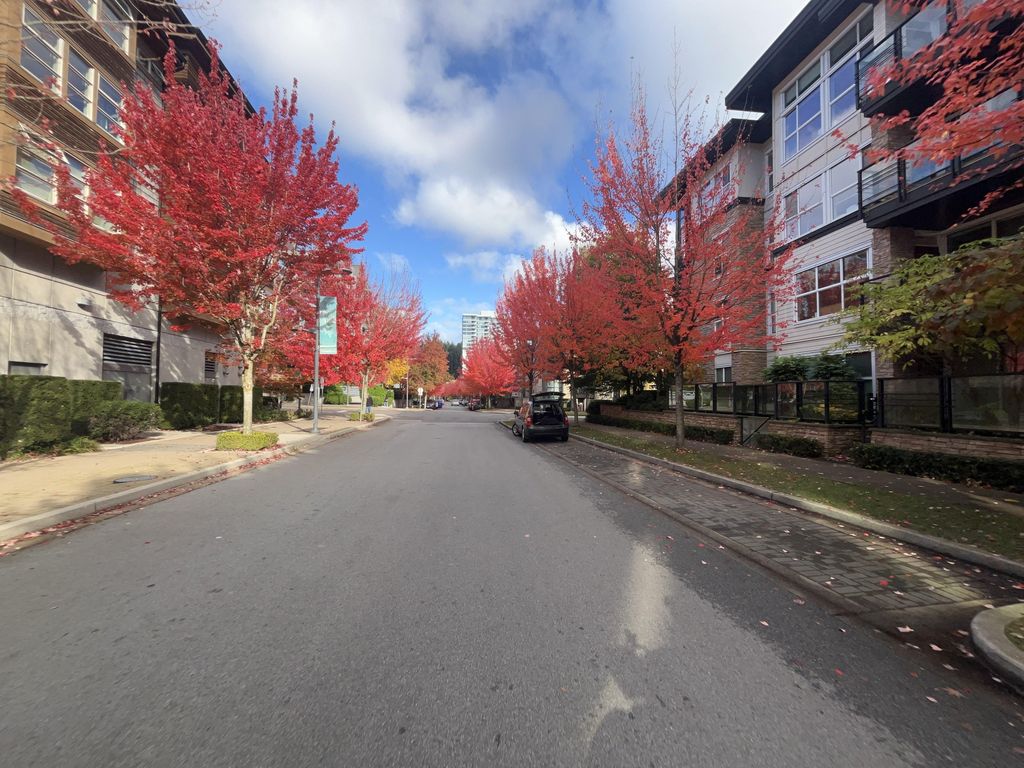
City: vancouver